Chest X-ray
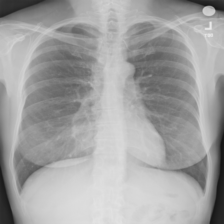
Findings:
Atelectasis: negative
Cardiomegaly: negative
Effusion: negative
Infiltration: negative
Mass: negative
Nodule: negative
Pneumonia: negative
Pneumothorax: negative
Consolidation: negative
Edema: negative
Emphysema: negative
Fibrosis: negative
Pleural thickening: positive
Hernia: negative